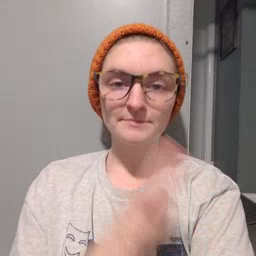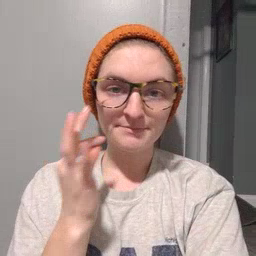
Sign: cat